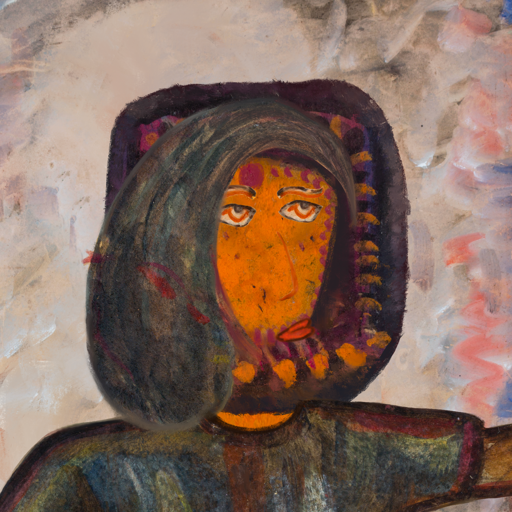
Background: Roy_Bahadur, Head And Neck Side: Doll_w_Hair, Face Side: Experience, Bust: Mosgoul, Hair Side: Gypsy_Mother, Head Accessory: Blank, Second Necklace: Blank, Necklace: Blank, Baby: Blank